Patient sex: F
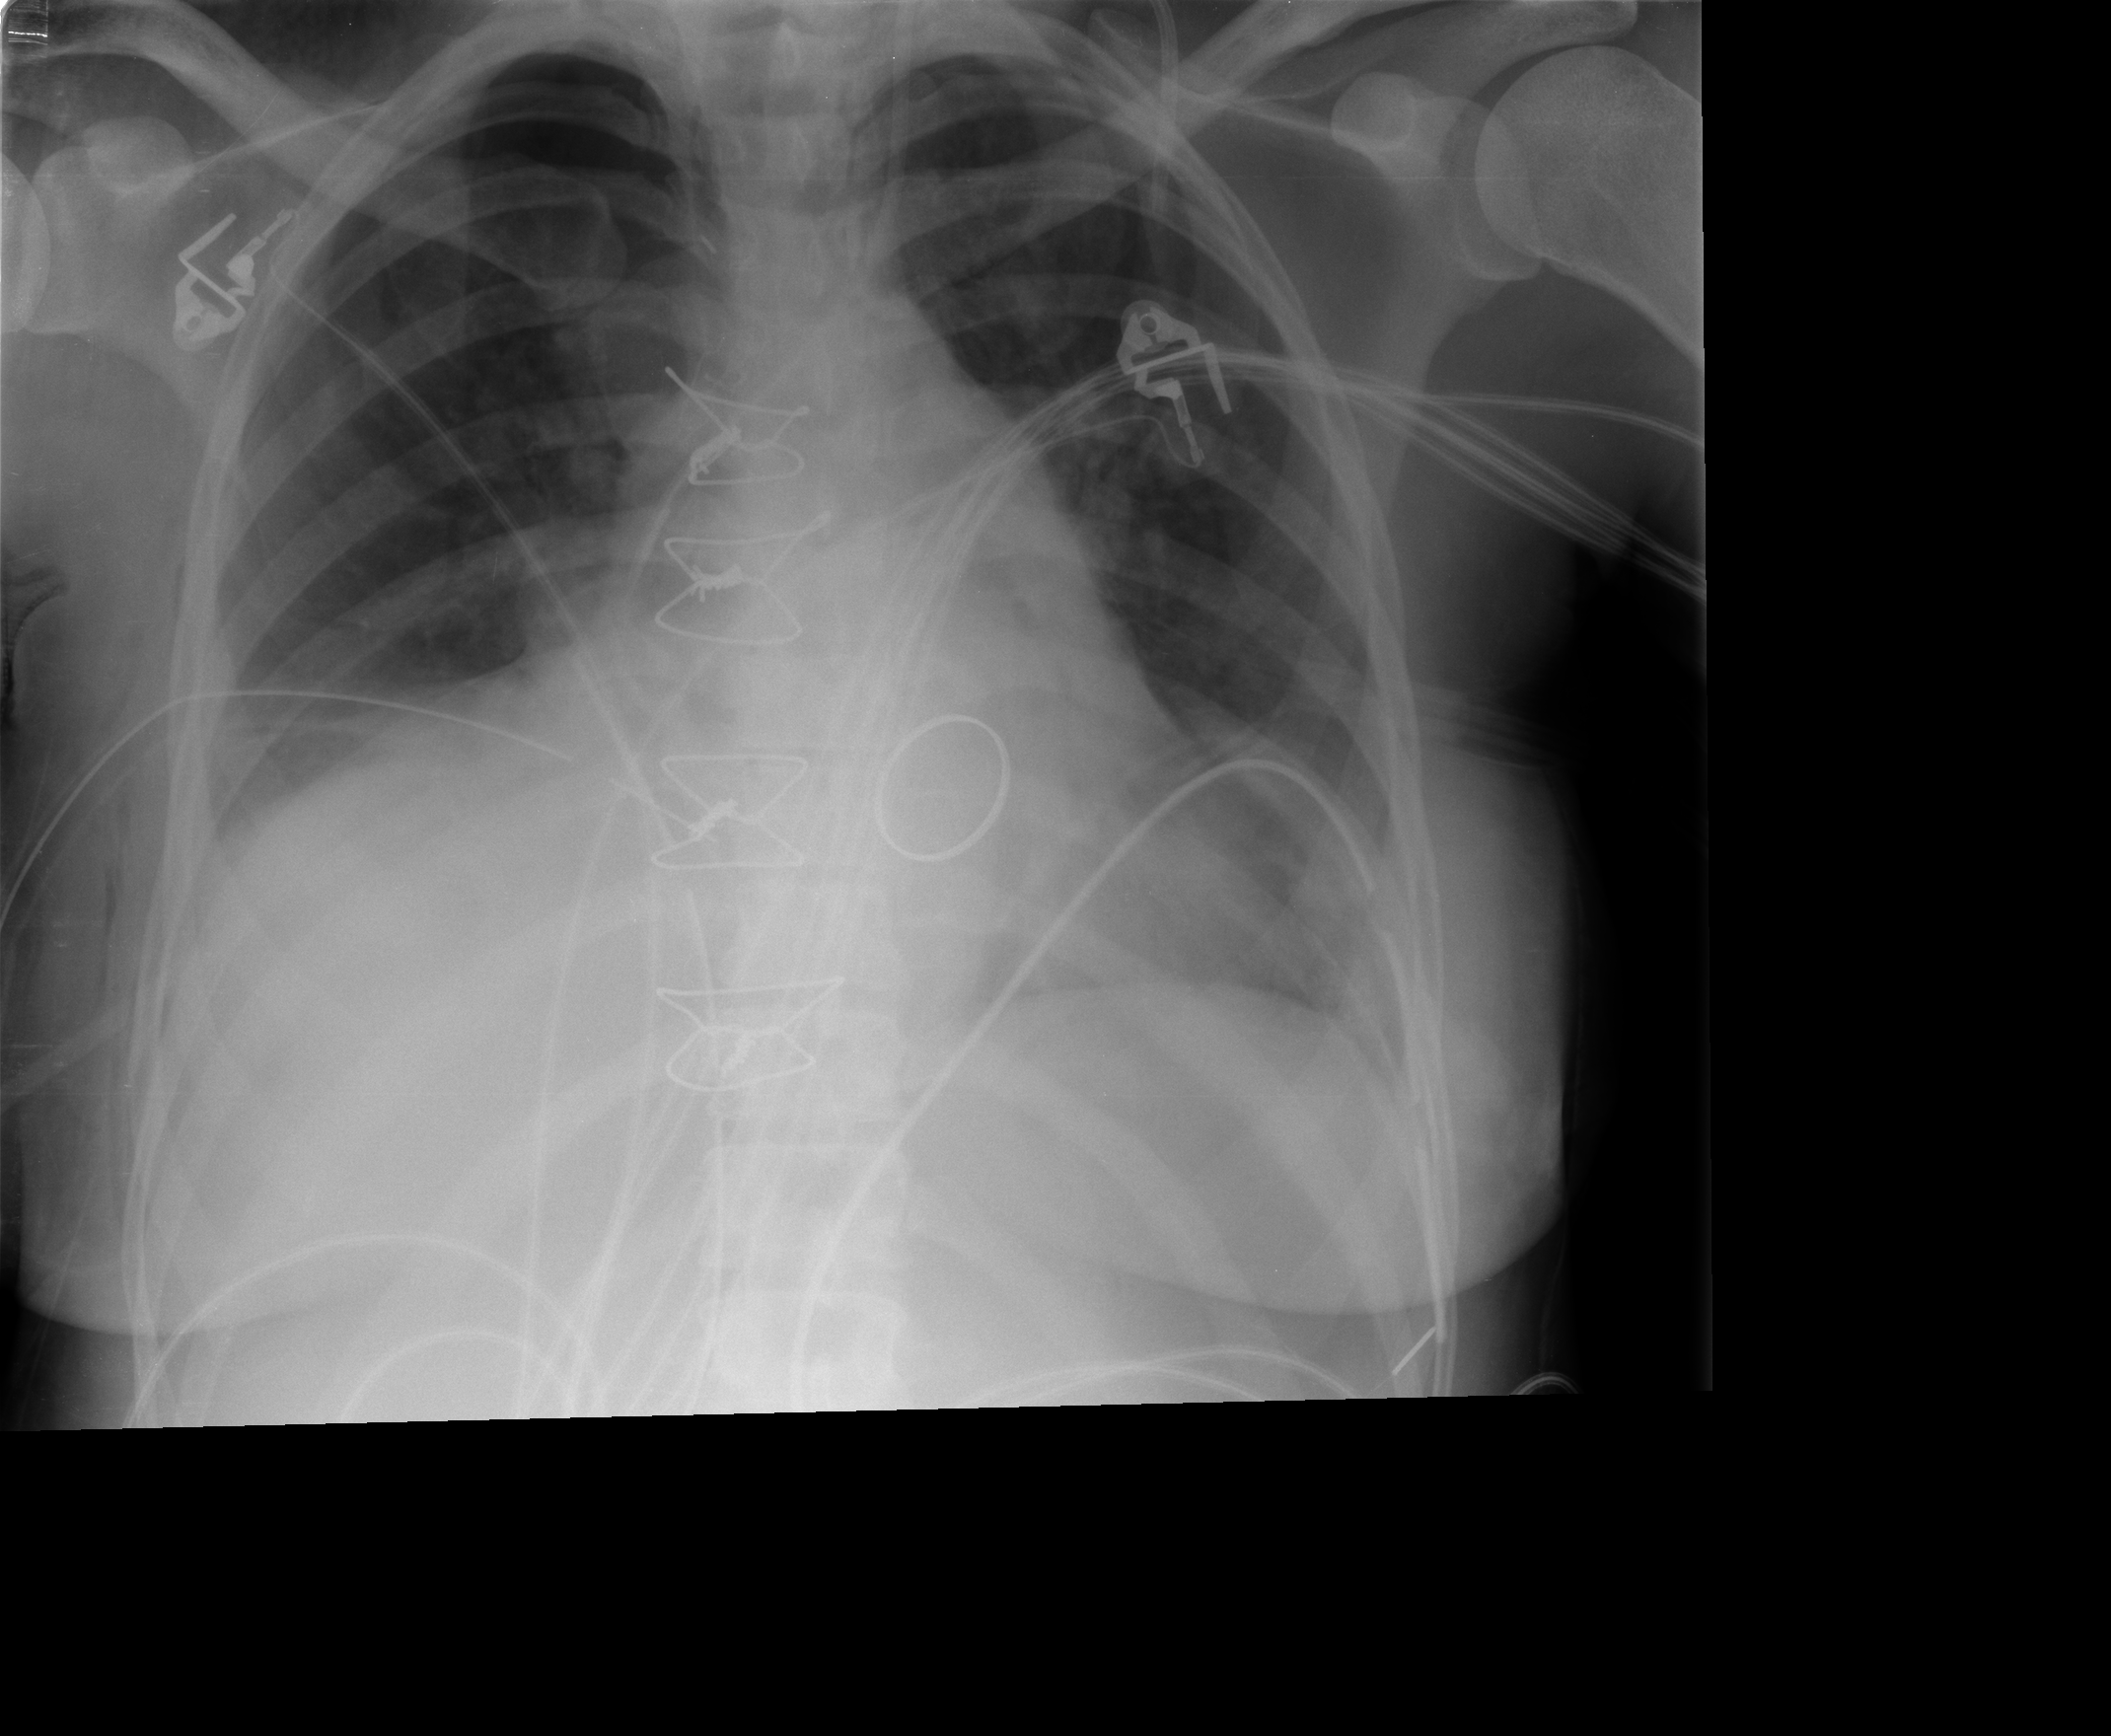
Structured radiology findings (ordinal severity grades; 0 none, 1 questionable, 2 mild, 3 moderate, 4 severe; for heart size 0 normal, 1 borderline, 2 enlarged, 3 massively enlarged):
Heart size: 2
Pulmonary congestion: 2
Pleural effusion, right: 2
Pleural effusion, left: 2
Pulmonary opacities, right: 1
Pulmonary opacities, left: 0
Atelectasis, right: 2
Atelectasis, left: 2